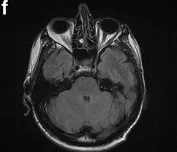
MRI of the cerebellum showing the new cerebellar infarct.
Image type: radiology (mri)